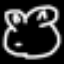
Label: frog